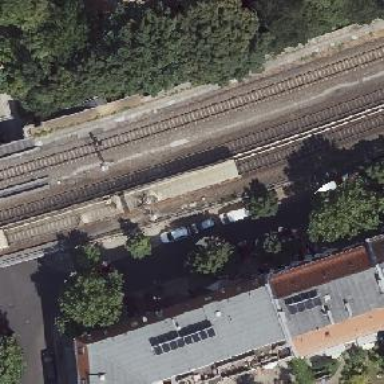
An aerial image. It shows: Railway signal.